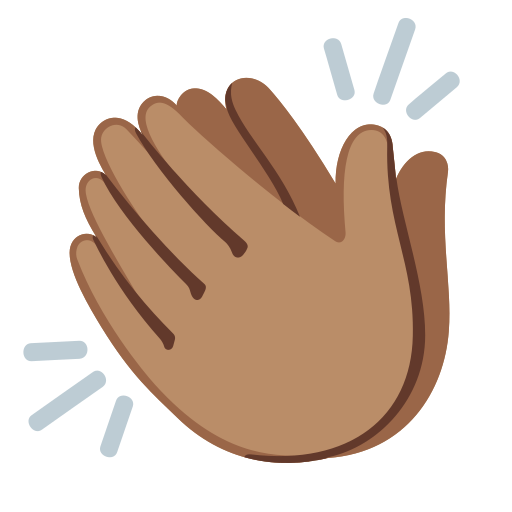
Emoji: 👏🏽